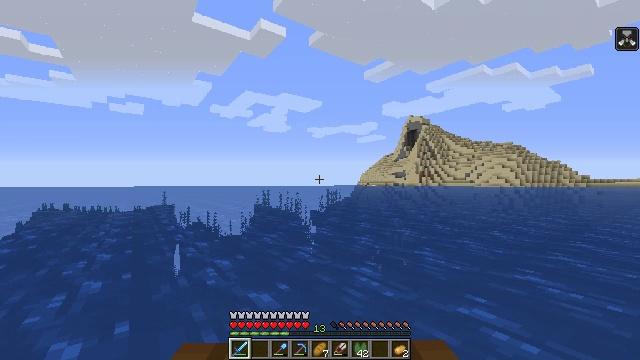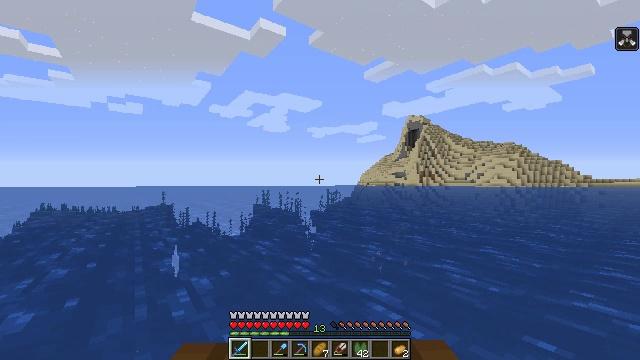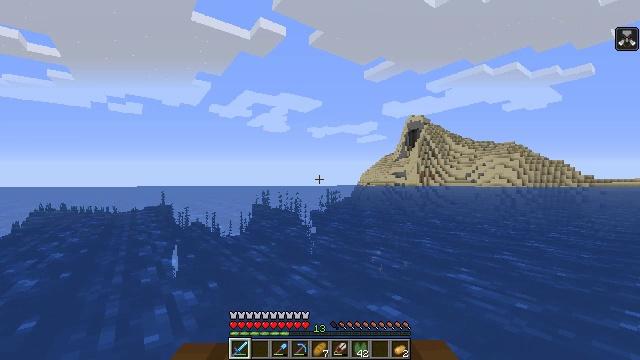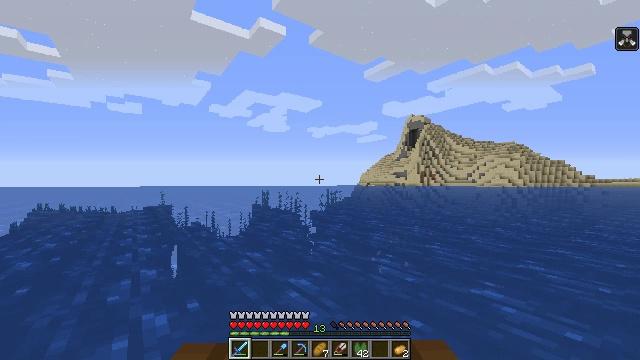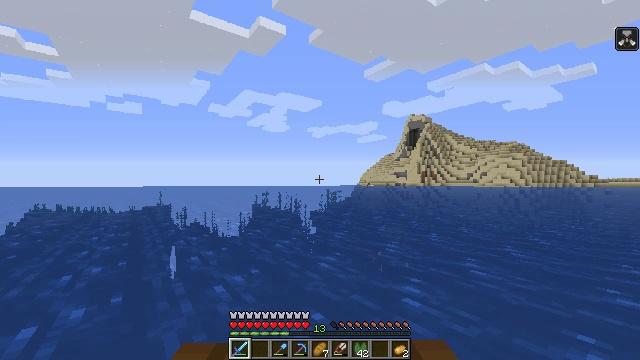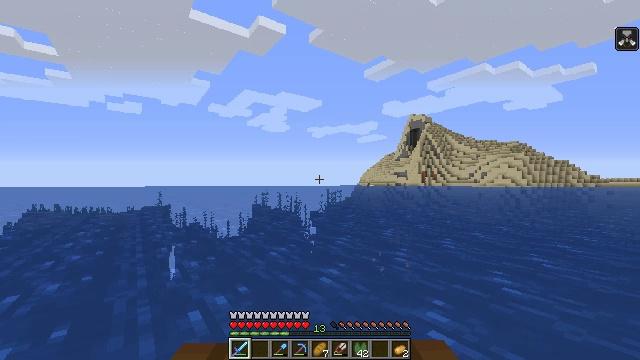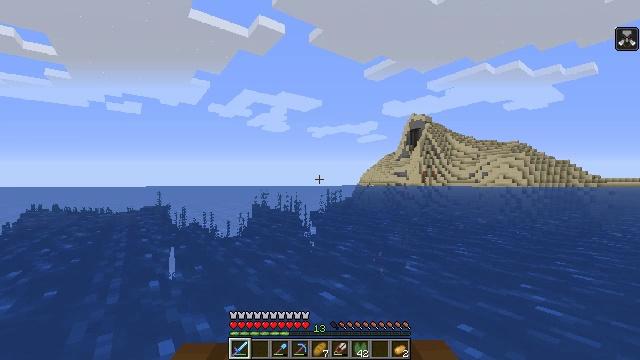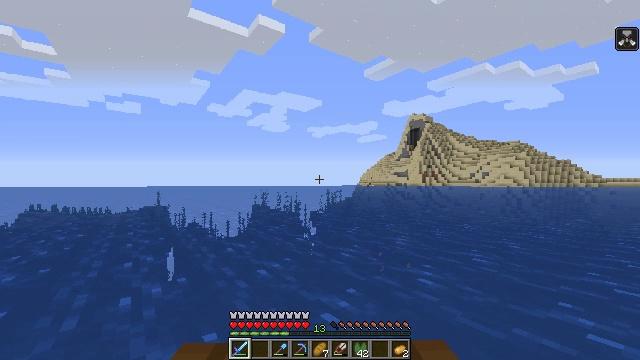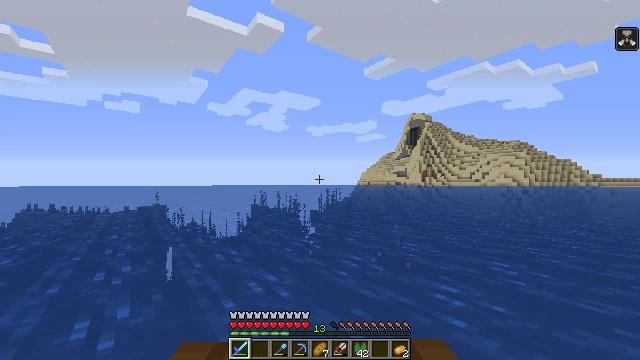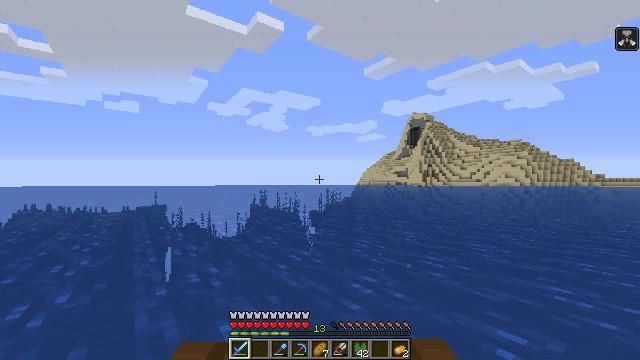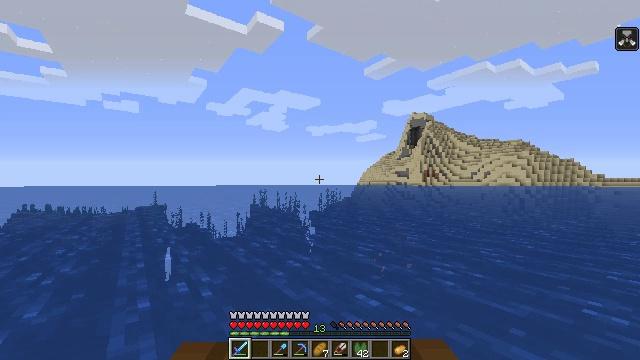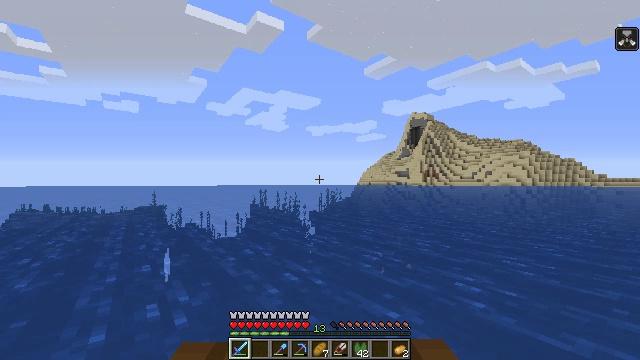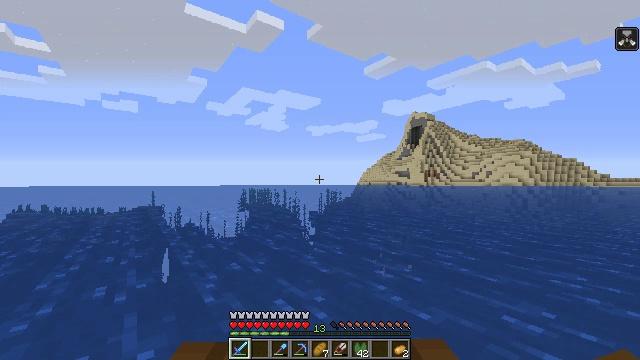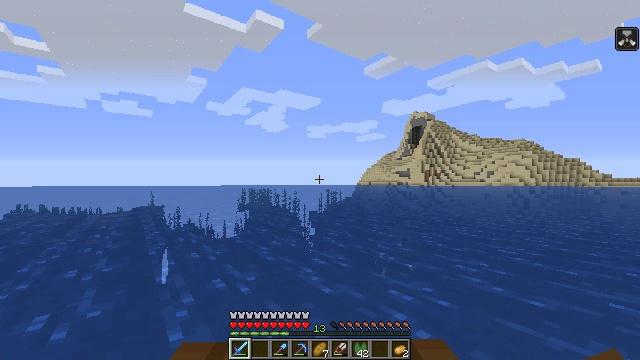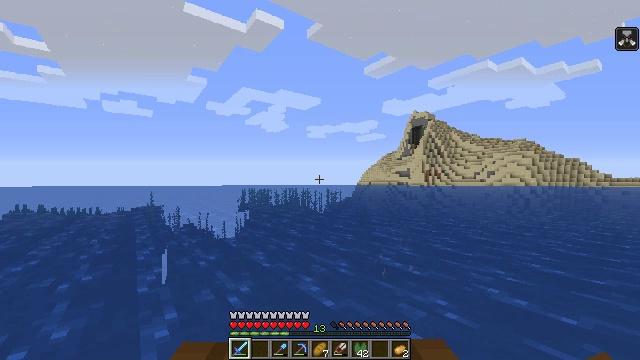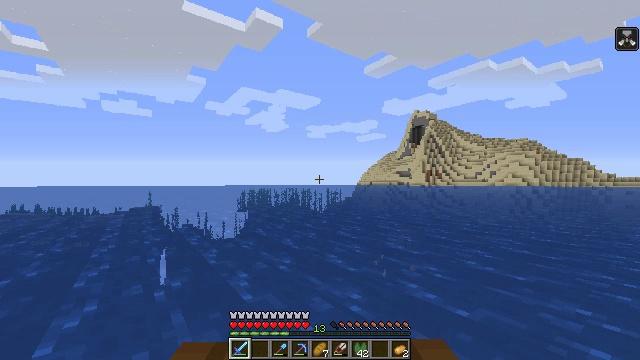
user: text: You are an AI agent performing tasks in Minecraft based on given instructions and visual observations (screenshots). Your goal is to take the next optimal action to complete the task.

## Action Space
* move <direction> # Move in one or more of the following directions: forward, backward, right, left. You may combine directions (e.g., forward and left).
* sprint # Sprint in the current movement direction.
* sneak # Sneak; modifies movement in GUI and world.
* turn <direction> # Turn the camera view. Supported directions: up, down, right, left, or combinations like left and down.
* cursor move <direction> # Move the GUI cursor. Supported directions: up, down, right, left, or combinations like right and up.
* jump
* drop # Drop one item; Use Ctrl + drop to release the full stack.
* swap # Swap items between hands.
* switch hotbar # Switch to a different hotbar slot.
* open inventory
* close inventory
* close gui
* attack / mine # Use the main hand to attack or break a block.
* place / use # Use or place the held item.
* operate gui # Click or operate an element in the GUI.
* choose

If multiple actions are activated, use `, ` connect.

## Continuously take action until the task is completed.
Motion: motion action
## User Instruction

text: Retrieve mossy stone bricks from a building.
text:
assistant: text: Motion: move forward
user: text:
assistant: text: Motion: move forward
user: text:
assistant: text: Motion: move forward
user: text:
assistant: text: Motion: move forward
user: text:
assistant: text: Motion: move forward
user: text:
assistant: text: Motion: move forward
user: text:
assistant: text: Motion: move forward
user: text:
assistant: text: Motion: move forward
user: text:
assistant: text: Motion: move forward
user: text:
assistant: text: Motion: move forward
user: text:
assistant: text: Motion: move forward
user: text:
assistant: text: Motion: move forward
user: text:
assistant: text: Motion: move forward
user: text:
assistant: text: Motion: move forward
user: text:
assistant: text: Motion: move forward
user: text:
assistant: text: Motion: move forward
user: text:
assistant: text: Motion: move forward
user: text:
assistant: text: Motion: move forward
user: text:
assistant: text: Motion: move forward
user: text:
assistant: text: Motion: move forward
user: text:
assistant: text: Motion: move forward
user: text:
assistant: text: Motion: move forward
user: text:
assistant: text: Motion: move forward
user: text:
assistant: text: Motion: move forward
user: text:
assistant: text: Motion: move forward
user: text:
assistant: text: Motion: move forward
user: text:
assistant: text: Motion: move forward
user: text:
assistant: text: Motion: move forward
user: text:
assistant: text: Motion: move forward
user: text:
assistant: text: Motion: move forward